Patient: sex F, age 31
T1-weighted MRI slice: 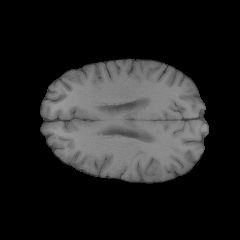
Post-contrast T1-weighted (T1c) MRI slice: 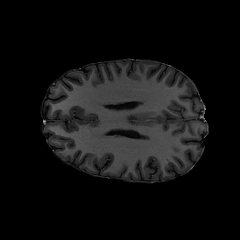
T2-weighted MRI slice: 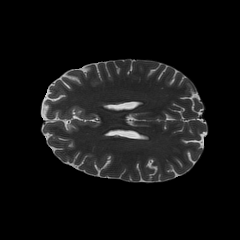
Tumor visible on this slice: no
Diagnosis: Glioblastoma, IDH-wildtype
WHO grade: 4